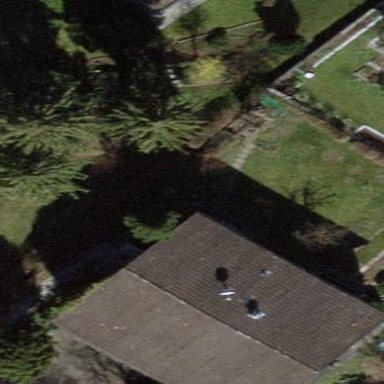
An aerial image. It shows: House with gabled and pitched roof.